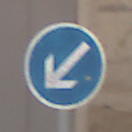
Verkehrszeichen: VorgeschriebeneVorbeifahrtLinks
Umgebung: Outdoor, Urban
Tageszeit: Midday
Wetter: Clear
Licht: Natural
Jahreszeit: NotSpecified
Kontrast: HighContrast